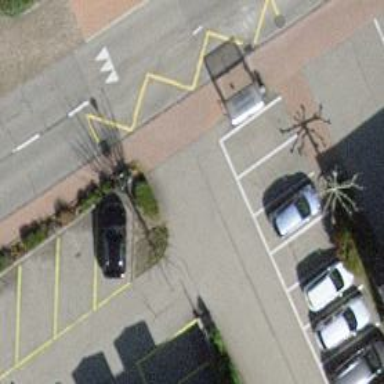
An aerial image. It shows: Parking aisle designated as service road.